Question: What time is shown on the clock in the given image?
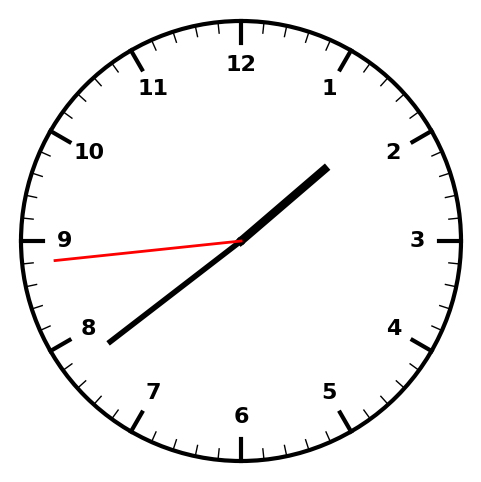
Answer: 01:38:44